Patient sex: F
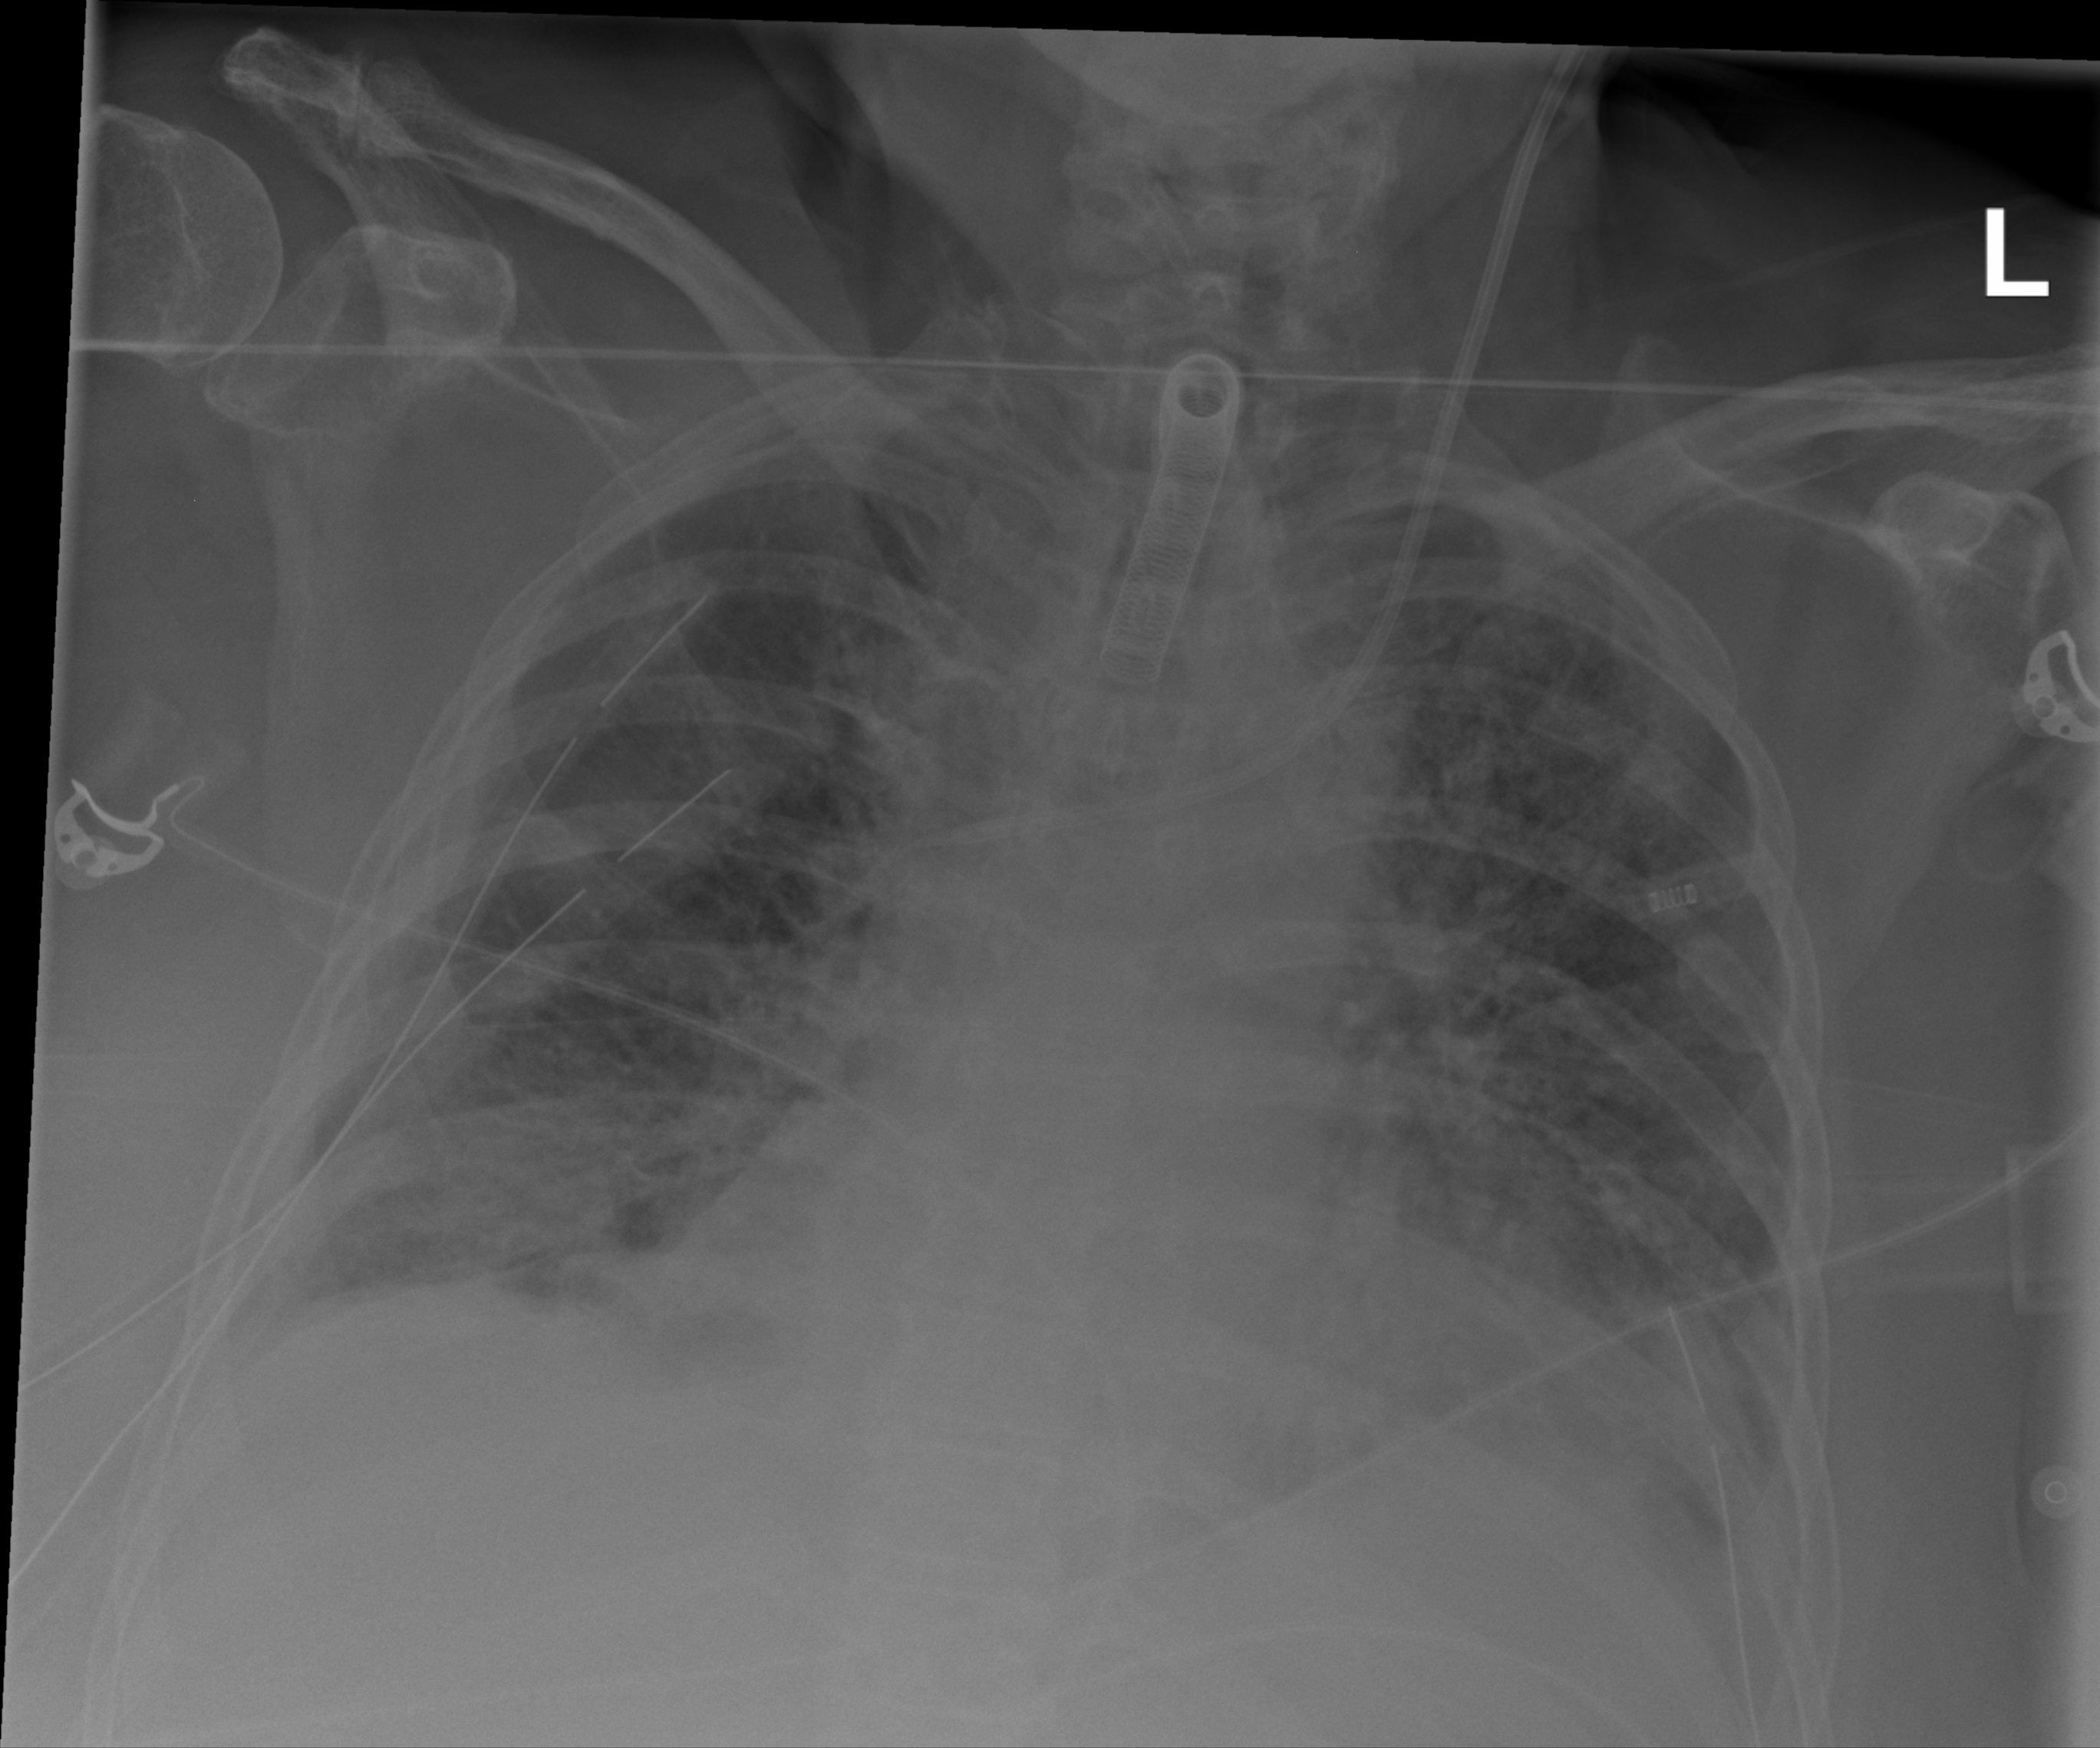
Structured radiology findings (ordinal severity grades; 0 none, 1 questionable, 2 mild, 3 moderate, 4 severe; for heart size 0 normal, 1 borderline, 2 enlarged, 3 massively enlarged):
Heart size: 1
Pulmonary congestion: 2
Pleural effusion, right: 2
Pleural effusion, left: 2
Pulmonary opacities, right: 2
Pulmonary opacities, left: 3
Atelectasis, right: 3
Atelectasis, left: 3